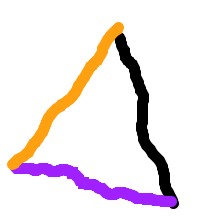
Shape: triangle